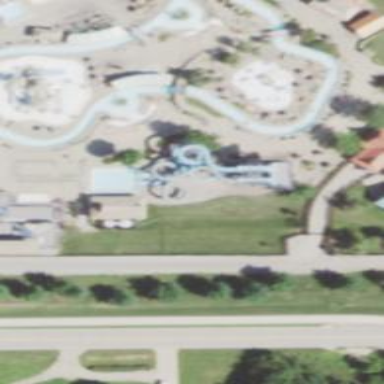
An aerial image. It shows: Water slide attraction.